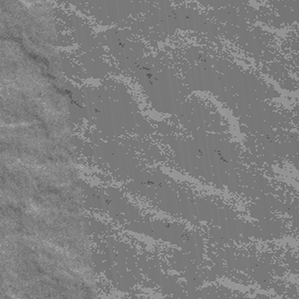
Label: frost